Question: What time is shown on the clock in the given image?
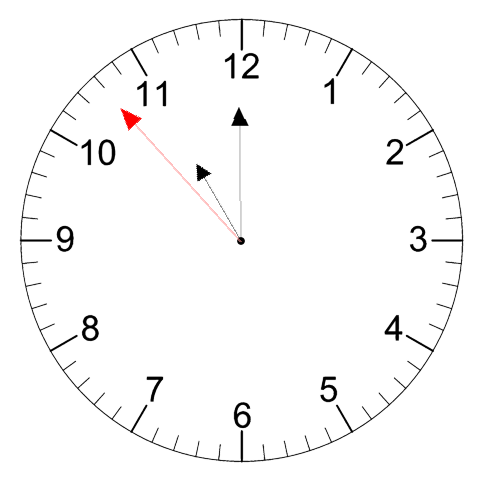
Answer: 10:59:53